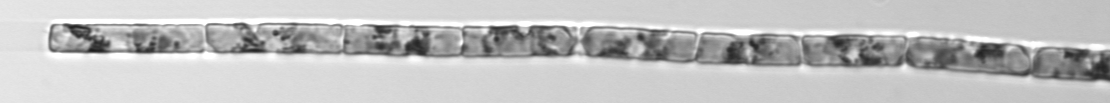
Label: Guinardia_delicatula